Question: I have a tab bar controller that has a navigation controller embedded and then a view controller from there. In that view controller I have a table and I'm trying to display a new view controller when the user selects a row.
I'm trying to build a contacts page (bringing in iOS contact information) and displaying it.
Here is what the StoryBoard looks like

On cell select I want it to move to the Single Contact view.
The code that pulls in the contacts to show on the table works just fine. Here is the PublicContactsViewController class
'''
#import <UIKit/UIKit.h>
#import <AddressBook/AddressBook.h>
#import <Parse/Parse.h>
#import <iAd/iAd.h>
#import "SingleContactViewController.h"
#import "Person.h"
@interface PublicContactsViewController : UIViewController <ADBannerViewDelegate,UITableViewDelegate, UITableViewDataSource>
@property (strong, nonatomic) IBOutlet ADBannerView *banner;
@end
'''
---
'''
#import "PublicContactsViewController.h"
@interface PublicContactsViewController ()
@property (nonatomic, strong) NSMutableArray *tableData;
@end
@implementation PublicContactsViewController
- (void)viewDidLoad
{
[super viewDidLoad];
_banner.delegate = self;
// self.title = @"Public Contacts";
self.tableData = [[NSMutableArray alloc]init];
[self getPersonOutOfAddressBook];
}
#pragma mark - Address Book Methods
- (void)getPersonOutOfAddressBook
{
CFErrorRef error = NULL;
ABAddressBookRef addressBook = ABAddressBookCreateWithOptions(NULL, &error);
if (addressBook != nil){
NSLog(@"getPersonOutOfAddressBook - addressBook successfull!.");
NSArray *allContacts = (__bridge_transfer NSArray *)ABAddressBookCopyArrayOfAllPeople(addressBook);
NSUInteger i = 0;
for (i = 0; i < [allContacts count]; i++){
Person *person = [[Person alloc] init];
ABRecordRef contactPerson = (__bridge ABRecordRef)allContacts[i];
NSString *firstName = (__bridge_transfer NSString *)ABRecordCopyValue(contactPerson, kABPersonFirstNameProperty);
NSString *lastName = (__bridge_transfer NSString *)ABRecordCopyValue(contactPerson, kABPersonLastNameProperty);
NSString *fullName = [NSString stringWithFormat:@"%@ %@",firstName, lastName];
person.firstName = firstName;
person.lastName = lastName;
person.fullName = fullName;
//email
ABMultiValueRef emails = ABRecordCopyValue(contactPerson,
kABPersonEmailProperty);
NSUInteger j = 0;
for (j = 0; j < ABMultiValueGetCount(emails); j++){
NSString *email = (__bridge_transfer NSString *)ABMultiValueCopyValueAtIndex(emails, j);
if (j == 0){
person.homeEmail = email;
NSLog(@"person.homeEmail = %@ ", person.homeEmail);
}
else if (j==1)
person.workEmail = email;
NSLog(@"person.workEmail = %@ ", person.workEmail);
}
[self.tableData addObject:person];
}
}
CFRelease(addressBook);
}
#pragma mark - Table View Methods
- (NSInteger)tableView:(UITableView *)tableView numberOfRowsInSection:(NSInteger)section
{
return [self.tableData count];
}
- (UITableViewCell *)tableView:(UITableView *)tableView
cellForRowAtIndexPath:(NSIndexPath *)indexPath
{
static NSString *cellIdentifier = @"Identifier";
UITableViewCell *cell = [tableView dequeueReusableCellWithIdentifier:cellIdentifier];
if (cell == nil) {
cell = [[UITableViewCell alloc] initWithStyle:UITableViewCellStyleDefault
reuseIdentifier:cellIdentifier];
}
Person *person = [self.tableData objectAtIndex:indexPath.row];
cell.textLabel.text = person.fullName;
return cell;
}
- (void)tableView:(UITableView *)tableView didSelectRowAtIndexPath:(NSIndexPath *)indexPath
{
NSLog(@"Cell was clicked");
Person *person = [self.tableData objectAtIndex:indexPath.row];
NSLog(@"Person selected: %@",person);
SingleContactViewController *singleContactViewController = [[SingleContactViewController alloc] initWithPerson:person];
NSLog(@"created singlecontactviewcontroller");
[self.navigationController pushViewController:singleContactViewController animated:YES];
}
#pragma mark iAd Delegate Methods
- (void)bannerViewDidLoadAd:(ADBannerView *)banner
{
// Gets called when iAds is loaded.
[UIView beginAnimations:nil context:nil];
[UIView setAnimationDuration:1];
// Set iAd to visible, creates nice fade-in effect
[banner setAlpha:1];
[UIView commitAnimations];
}
- (void)bannerView:(ADBannerView *)banner didFailToReceiveAdWithError:(NSError *)error
{
// Gets called when iAds can't be loaded (no internet connection).
[UIView beginAnimations:nil context:nil];
[UIView setAnimationDuration:1];
// Set iAd to visible, creates nice fade-in effect
[banner setAlpha:0];
[UIView commitAnimations];
}
@end
'''
---
'''
2013-12-05 07:25:35.186 ConfidentialContacts[21902:70b] Cell was clicked
2013-12-05 07:25:35.187 ConfidentialContacts[21902:70b] Person selected: <Person: 0xad670c0>
2013-12-05 07:25:35.187 ConfidentialContacts[21902:70b] created singlecontactviewcontroller
2013-12-05 07:25:35.225 ConfidentialContacts[21902:70b] *** Terminating app due to uncaught exception 'NSInternalInconsistencyException', reason: 'Could not load NIB in bundle: 'NSBundle </Users/david/Library/Application Support/iPhone Simulator/7.0.3/Applications/7DCB2344-3497-4CAF-BA47-8E80E6D1FBB6/CustomContacts> (loaded)' with name 'SingleContactViewController''
'''
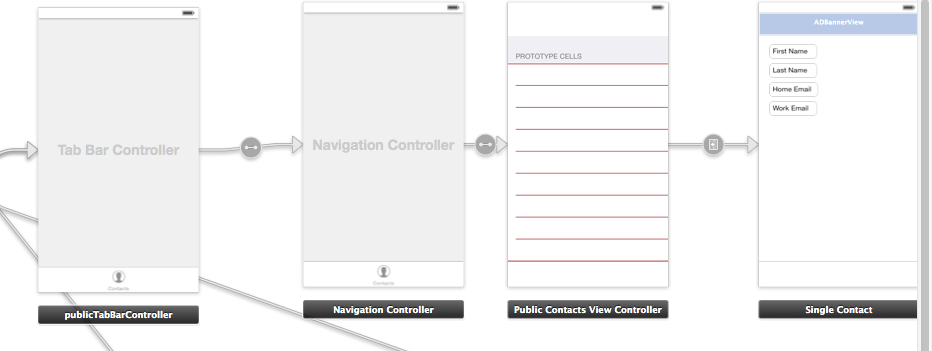
Answer: if your using storyboard segue then better use 'prepareForSegue:' method and pass the person object.
'''
- (void)tableView:(UITableView *)tableView didSelectRowAtIndexPath:(NSIndexPath *)indexPath
{
NSLog(@"Cell was clicked");
[self performSegueWithIdentifier:@"yourSegueIdentifier" sender:self];
}
- (void) prepareForSegue:(UIStoryboardSegue *)segue sender:(id)sender
{
if ([segue.identifier isEqualToString:@"yourSegueIdentifier" ]) {
NSIndexPath *indexPath = [self.tableView indexPathForCell:sender];
Person *person = [self.tableData objectAtIndex:indexPath.row];
NSLog(@"Person selected: %@", person);
SingleContactViewController *singleContactViewController = segue.destinationViewController;
singleContactViewController.person = person; // create person object as a property in SingleContactViewController and assign the person object.
NSLog(@"created singlecontactviewcontroller");
}
}
'''